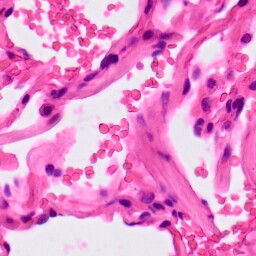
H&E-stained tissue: Lung